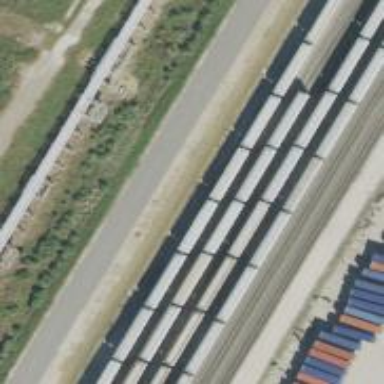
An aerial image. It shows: Railway spur service.